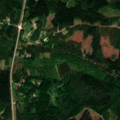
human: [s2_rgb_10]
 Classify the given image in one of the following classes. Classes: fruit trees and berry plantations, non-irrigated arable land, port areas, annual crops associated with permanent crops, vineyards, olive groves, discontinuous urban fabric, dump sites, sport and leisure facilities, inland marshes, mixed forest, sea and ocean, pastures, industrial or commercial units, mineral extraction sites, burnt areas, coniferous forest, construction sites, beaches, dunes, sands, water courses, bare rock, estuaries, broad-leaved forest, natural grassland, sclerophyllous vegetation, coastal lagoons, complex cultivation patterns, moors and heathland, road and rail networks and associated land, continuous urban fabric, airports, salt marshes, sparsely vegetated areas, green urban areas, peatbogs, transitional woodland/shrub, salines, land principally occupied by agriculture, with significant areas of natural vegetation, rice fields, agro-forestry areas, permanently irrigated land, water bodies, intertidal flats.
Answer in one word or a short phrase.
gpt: coniferous forest, mixed forest